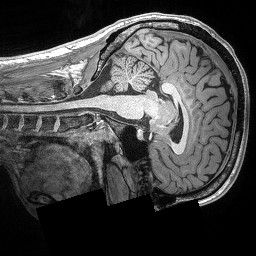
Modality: T1w
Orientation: sagittal
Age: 31
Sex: male
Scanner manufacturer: siemens
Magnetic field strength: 3 T
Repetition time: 2.17 s
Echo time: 0.00169 s